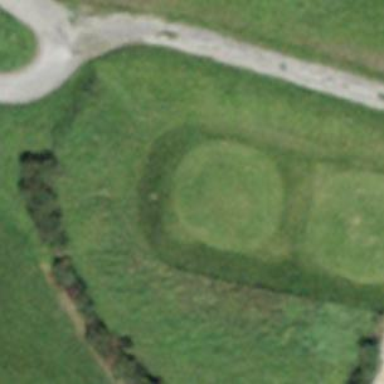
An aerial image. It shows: Golf tee.